Field crop: maize
Growth stage: 2
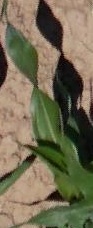
Species: maize